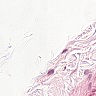
Metastatic tissue present: no